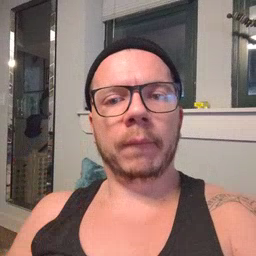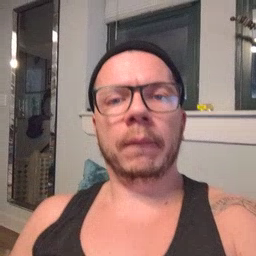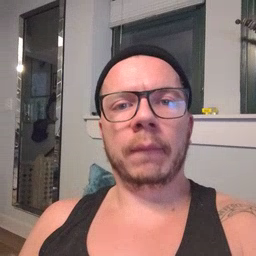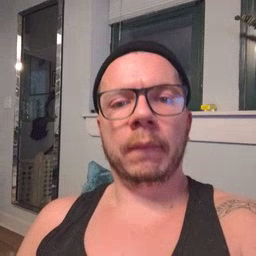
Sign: if